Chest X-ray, AP view. Patient: 35 years old, sex M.
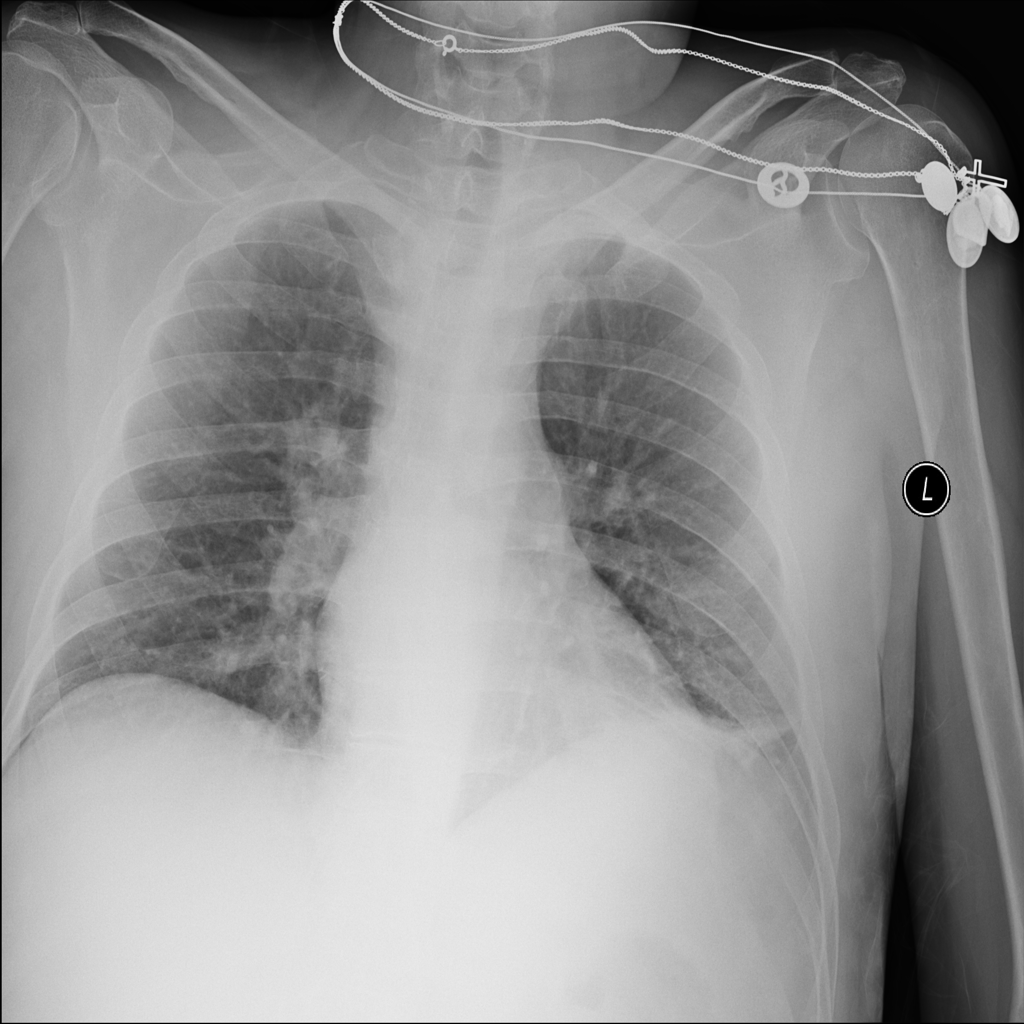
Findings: Atelectasis